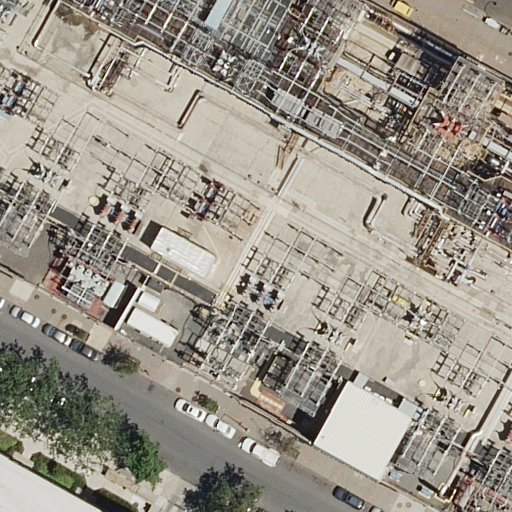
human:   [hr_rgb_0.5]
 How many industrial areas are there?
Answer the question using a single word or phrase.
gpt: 1

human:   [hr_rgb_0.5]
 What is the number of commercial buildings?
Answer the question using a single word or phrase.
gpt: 0

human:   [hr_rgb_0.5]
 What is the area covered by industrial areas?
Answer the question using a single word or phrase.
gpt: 10218m2

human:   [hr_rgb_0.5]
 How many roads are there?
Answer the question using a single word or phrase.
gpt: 1

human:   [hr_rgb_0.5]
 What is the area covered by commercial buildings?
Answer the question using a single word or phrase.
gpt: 0m2

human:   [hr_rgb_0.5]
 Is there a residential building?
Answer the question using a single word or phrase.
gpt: yes

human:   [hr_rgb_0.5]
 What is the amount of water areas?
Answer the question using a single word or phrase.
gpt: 0

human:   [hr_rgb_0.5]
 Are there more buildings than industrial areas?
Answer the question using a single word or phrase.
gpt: yes

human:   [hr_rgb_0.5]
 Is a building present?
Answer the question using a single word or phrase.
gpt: yes

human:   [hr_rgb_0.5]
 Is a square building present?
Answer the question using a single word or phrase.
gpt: no

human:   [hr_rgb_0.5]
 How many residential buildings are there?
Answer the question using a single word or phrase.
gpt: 2

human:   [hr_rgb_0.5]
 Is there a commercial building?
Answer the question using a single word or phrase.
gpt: no

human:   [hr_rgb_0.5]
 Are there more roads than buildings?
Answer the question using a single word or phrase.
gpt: no

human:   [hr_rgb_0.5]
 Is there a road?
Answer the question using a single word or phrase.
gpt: yes

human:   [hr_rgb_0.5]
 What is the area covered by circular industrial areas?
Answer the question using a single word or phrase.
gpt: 0m2

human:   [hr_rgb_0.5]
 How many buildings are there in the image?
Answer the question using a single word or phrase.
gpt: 2

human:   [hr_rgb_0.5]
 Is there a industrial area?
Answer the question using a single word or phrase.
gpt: yes

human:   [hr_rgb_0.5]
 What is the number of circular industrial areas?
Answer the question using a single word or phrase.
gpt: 0

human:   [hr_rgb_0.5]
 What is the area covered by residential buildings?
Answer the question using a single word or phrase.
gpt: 1406m2

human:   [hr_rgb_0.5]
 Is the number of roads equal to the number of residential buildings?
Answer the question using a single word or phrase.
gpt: no

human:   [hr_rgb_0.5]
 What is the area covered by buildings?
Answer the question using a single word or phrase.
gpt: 1406m2

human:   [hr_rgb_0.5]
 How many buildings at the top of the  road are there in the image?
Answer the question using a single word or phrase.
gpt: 1

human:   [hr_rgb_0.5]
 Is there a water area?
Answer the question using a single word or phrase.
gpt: no

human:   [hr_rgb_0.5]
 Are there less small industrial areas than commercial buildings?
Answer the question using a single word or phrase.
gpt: no

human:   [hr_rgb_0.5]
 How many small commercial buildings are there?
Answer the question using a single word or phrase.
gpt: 0

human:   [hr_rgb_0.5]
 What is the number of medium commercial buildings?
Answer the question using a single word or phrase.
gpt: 0

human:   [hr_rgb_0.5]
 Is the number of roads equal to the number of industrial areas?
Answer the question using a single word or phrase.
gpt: yes

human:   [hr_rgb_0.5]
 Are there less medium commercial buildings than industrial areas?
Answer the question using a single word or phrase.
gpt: yes

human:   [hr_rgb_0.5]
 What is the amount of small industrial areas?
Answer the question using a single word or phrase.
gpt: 0

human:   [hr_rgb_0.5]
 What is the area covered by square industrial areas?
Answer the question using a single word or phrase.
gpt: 0m2

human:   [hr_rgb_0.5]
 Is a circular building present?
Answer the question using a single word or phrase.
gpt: no

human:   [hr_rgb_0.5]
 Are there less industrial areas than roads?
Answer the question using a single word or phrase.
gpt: no

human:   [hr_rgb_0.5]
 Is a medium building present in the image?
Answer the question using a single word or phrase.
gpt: yes

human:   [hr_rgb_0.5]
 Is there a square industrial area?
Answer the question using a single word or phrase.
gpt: no

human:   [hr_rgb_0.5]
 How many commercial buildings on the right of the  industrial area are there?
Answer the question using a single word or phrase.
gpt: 0

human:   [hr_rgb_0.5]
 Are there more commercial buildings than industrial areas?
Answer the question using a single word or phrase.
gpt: no

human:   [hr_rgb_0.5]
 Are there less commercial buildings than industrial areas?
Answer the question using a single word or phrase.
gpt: yes

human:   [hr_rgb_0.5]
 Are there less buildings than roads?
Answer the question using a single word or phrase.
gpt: no

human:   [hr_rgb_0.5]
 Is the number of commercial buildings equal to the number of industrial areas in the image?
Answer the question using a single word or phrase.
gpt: no

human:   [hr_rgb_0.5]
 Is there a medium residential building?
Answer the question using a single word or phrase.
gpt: yes

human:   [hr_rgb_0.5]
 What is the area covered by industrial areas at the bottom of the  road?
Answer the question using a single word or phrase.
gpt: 0m2

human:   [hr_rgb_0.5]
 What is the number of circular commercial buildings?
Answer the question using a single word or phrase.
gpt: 0

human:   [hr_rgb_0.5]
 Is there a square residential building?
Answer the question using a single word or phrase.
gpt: no

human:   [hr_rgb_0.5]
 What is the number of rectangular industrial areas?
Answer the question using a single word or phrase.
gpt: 0

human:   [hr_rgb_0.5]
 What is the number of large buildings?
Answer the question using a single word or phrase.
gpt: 1

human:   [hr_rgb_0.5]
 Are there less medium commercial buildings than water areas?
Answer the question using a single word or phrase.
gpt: no

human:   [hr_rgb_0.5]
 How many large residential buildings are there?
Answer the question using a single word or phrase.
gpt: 1

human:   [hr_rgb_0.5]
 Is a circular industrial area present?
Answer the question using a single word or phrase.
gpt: no

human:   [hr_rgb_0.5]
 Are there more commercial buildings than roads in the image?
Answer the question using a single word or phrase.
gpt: no

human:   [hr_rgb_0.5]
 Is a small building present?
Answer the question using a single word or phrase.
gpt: no

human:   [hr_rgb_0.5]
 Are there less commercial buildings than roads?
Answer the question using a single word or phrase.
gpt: yes

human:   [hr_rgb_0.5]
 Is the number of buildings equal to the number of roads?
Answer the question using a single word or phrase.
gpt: no

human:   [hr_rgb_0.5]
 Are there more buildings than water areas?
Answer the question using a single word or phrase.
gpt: yes

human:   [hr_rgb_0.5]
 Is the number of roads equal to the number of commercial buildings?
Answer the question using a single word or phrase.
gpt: no

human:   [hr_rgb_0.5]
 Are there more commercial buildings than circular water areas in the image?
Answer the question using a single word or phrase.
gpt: no

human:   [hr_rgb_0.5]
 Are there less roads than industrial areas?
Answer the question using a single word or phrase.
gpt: no

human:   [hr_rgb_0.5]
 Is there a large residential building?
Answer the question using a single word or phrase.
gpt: yes

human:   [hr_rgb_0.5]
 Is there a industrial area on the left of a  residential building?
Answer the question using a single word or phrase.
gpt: no

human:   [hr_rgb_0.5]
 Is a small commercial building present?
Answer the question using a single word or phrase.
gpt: no

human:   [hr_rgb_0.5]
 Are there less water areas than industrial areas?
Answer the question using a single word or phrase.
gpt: yes

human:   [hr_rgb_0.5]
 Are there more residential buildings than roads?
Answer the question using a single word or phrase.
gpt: yes

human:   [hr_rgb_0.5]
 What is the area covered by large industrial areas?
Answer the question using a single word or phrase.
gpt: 10218m2

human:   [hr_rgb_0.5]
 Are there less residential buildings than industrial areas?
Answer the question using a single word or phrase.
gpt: no

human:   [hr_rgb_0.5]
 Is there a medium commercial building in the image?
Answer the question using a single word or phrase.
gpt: no